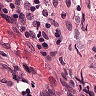
Metastatic tissue present: no